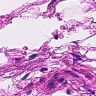
Metastatic tissue present: no